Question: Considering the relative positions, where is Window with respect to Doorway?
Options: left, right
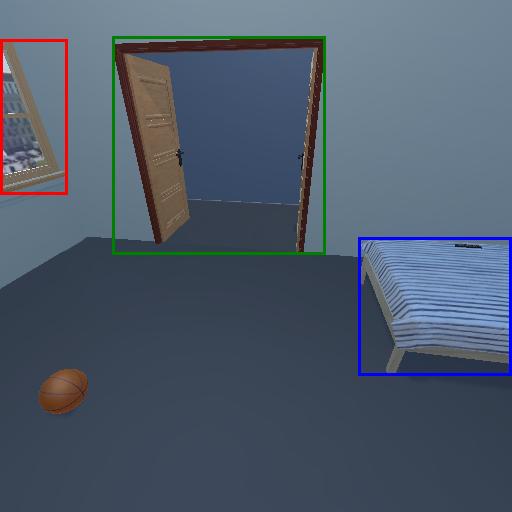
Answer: left